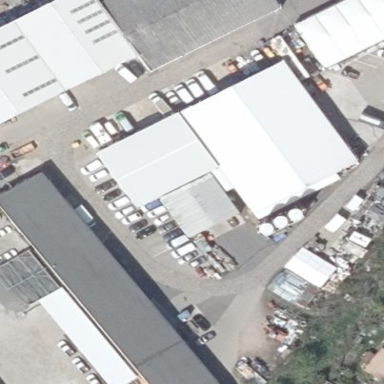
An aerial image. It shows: Commercial building.